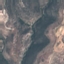
Label: HerbaceousVegetation